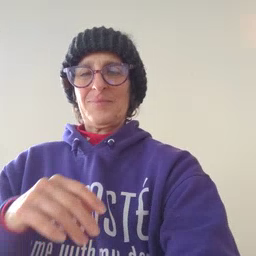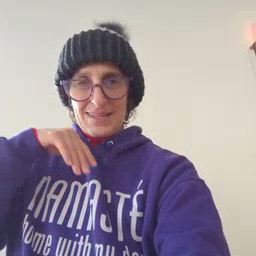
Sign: into